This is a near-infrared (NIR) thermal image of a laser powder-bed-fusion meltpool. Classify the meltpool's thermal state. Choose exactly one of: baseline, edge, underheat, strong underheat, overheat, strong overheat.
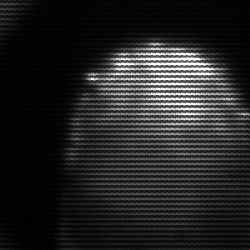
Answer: edge